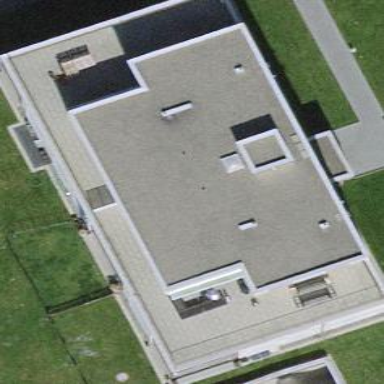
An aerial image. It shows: Building with apartments and flat roof.